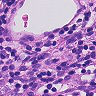
Metastatic tissue present: no